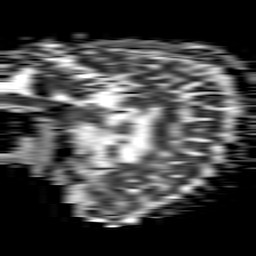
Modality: ADC
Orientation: sagittal
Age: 67
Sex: female
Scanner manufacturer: philips
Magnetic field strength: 1.5 T
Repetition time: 4.6 s
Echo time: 0.08517 s